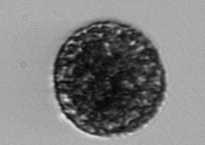
Label: Vicicitus_globosus